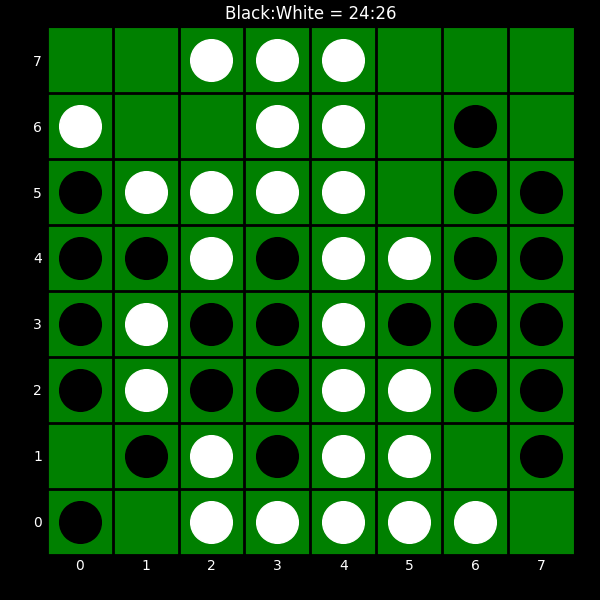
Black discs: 24
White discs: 26